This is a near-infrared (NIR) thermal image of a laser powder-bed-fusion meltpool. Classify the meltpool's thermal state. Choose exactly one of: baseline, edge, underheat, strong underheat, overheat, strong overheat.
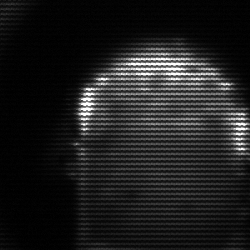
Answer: baseline